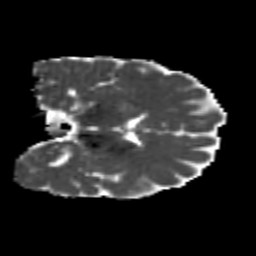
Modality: MD
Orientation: coronal
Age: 20
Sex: female
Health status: healthy
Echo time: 0.074 s